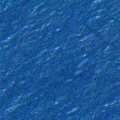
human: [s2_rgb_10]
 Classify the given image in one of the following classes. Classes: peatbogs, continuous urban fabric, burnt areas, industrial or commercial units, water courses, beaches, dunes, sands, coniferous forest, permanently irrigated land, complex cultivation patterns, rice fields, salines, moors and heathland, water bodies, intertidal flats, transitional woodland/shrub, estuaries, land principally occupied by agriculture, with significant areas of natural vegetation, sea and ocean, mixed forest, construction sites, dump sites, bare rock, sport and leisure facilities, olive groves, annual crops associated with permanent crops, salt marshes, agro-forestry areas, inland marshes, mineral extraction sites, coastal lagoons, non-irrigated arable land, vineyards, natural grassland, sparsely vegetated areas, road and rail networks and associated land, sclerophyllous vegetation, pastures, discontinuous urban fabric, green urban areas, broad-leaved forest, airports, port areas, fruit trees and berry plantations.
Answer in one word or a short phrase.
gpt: sea and ocean